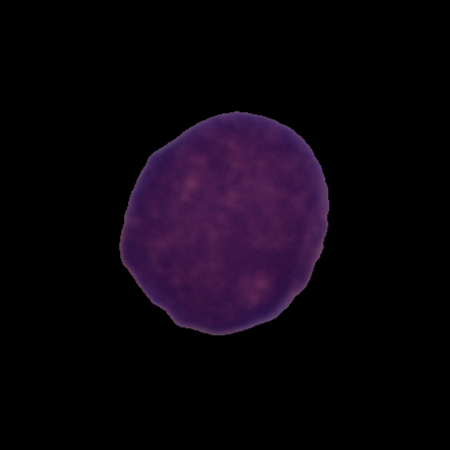
Label: cancer